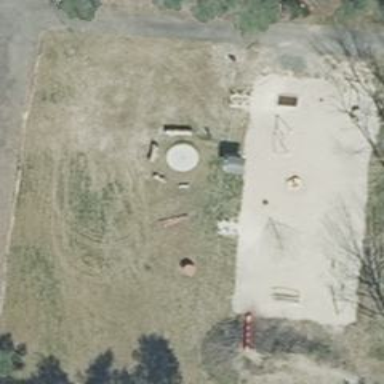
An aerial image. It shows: Playground area for leisure land.